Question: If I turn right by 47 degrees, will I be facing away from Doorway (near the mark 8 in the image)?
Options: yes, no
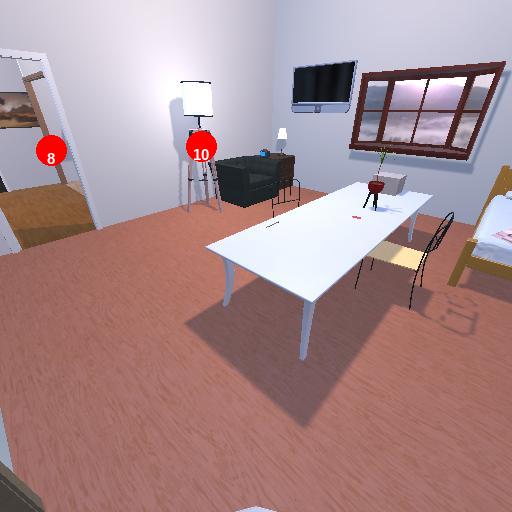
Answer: yes